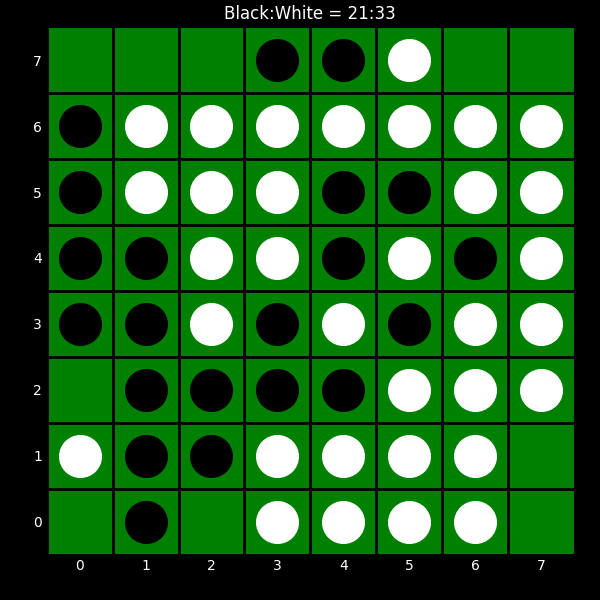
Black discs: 21
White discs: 33